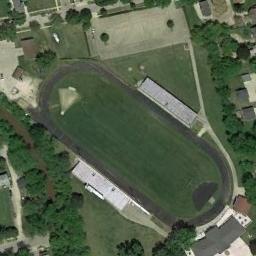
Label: ground_track_field